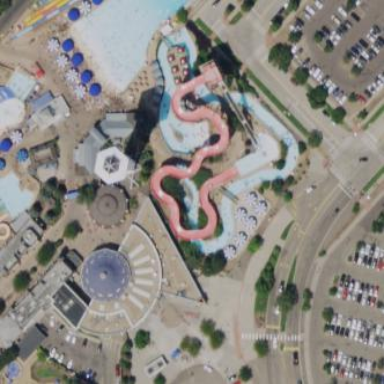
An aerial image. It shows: Commercial building that is tourist attraction featuring water slide.